Brain MRI, t1w sequence, axial 2D slice.
Patient: age 30, sex M, weight 78 kg, height 1.78 m
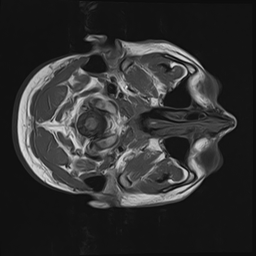